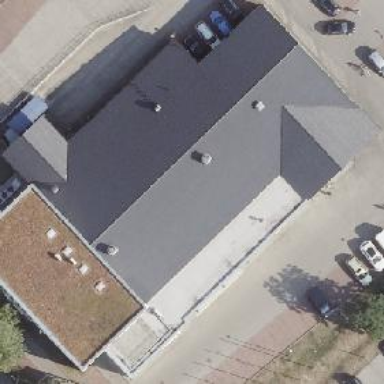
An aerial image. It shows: Gabled roof retail building housing supermarket.